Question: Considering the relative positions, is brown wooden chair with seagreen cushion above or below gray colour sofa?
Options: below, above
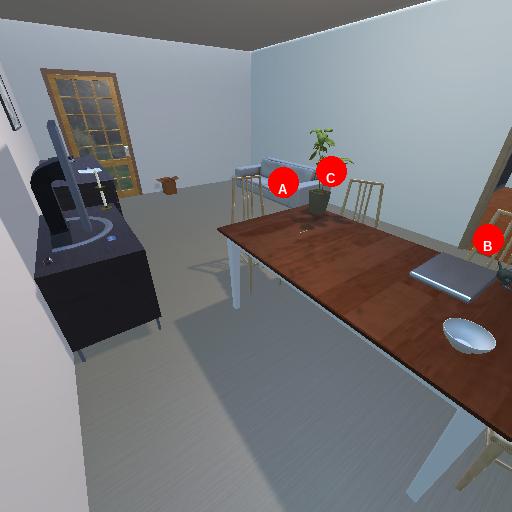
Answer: below